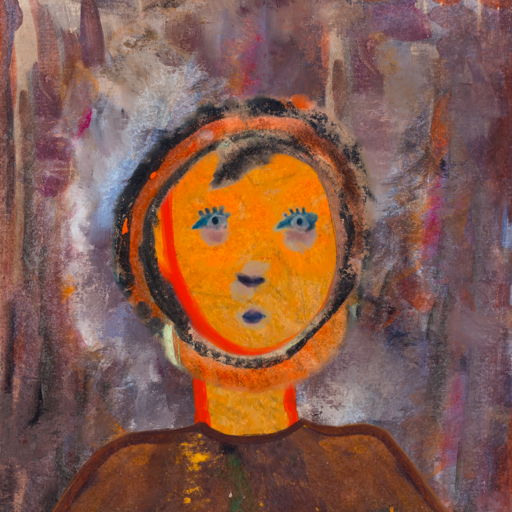
Background: Hypocrite, Head And Neck Front: Sisters, Face Front: Hill_Girl, Bust: Comrade, Hair Front: Childish, Head Accessory: Blank, Second Necklace: Blank, Necklace: Blank, Baby: Blank